Question: I have multiple dropdown menus. When the user clicks submit button. The isset function in the if clause is triggerd and the following code gets executed
'''
if(isset($_POST["submit"]))
{
$player_id = $_REQUEST['players'];
var_dump ($player_id);
for($i=0; $i < sizeof($player_id); $i++) //query database with different player_id each time
{
foreach ($player_id as $id){
$query = 'SELECT 'name' FROM 'player_info'
WHERE 'player_id' = '.$id;
$return_names = mysql_query($query) or die(mysql_error());
}
while($row = mysql_fetch_array($return_names))
{
$selected[] = $row['name'];
}
var_dump($selected);
}
}
'''
What the above code should do is return the names, of the players, the user selected. However when I open it I get this:

Notice the $player_id array which I use in the 1st var_dump holds the different player_id values.
However when I do a var_dump on the second array $selected the array contains only the values "Burger"
I suspect the problem is in the foreach loop and the way I query the database. If someone could point me in the right direction it would be greatly appreciated.
Thanks in advance.
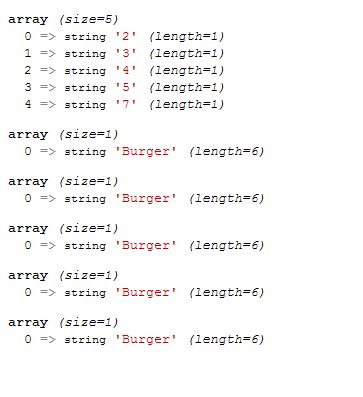
Answer: The loop 'for($i=0; $i < sizeof($player_id); $i++)' is an excessive loop. You are not using '$i' from this loop so you need not it. Just imagine, if your $player_id array has 3 items, you will loop it, and on every step of this looping, you also will loop whole $player_id array one more time by using 'foreach' loop.
Also, you are using unsafe method to pass variables in the query. Best practice I think is acquire a habit to convert income $_POST variables to 'int' if they are suggested be numbers. It's just one string '$player_ids = array_map('intval', $_REQUEST['players']);', or '$id = (int)$_POST['id']', or '$number = (int)$_GET['number']', etc.
Another thing is overquering your database. Instead of creating separate query for every ID, you can use one query with 'IN' operator, which right side is all IDs joined by commas.
Another safe variant of your code is:
'''
if ( isset($_POST['submit']) ) {
$player_ids = array_map('intval', $_REQUEST['players']);
//var_dump($player_ids);
$query = 'SELECT 'name'
FROM 'player_info'
WHERE 'player_id' IN (' . implode(',', $player_ids) . ')';
$return_names = mysql_query($query) or die(mysql_error());
while ( $row = mysql_fetch_assoc($return_names) ) {
$selected[] = $row['name'];
}
//var_dump($selected);
}
'''